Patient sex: M
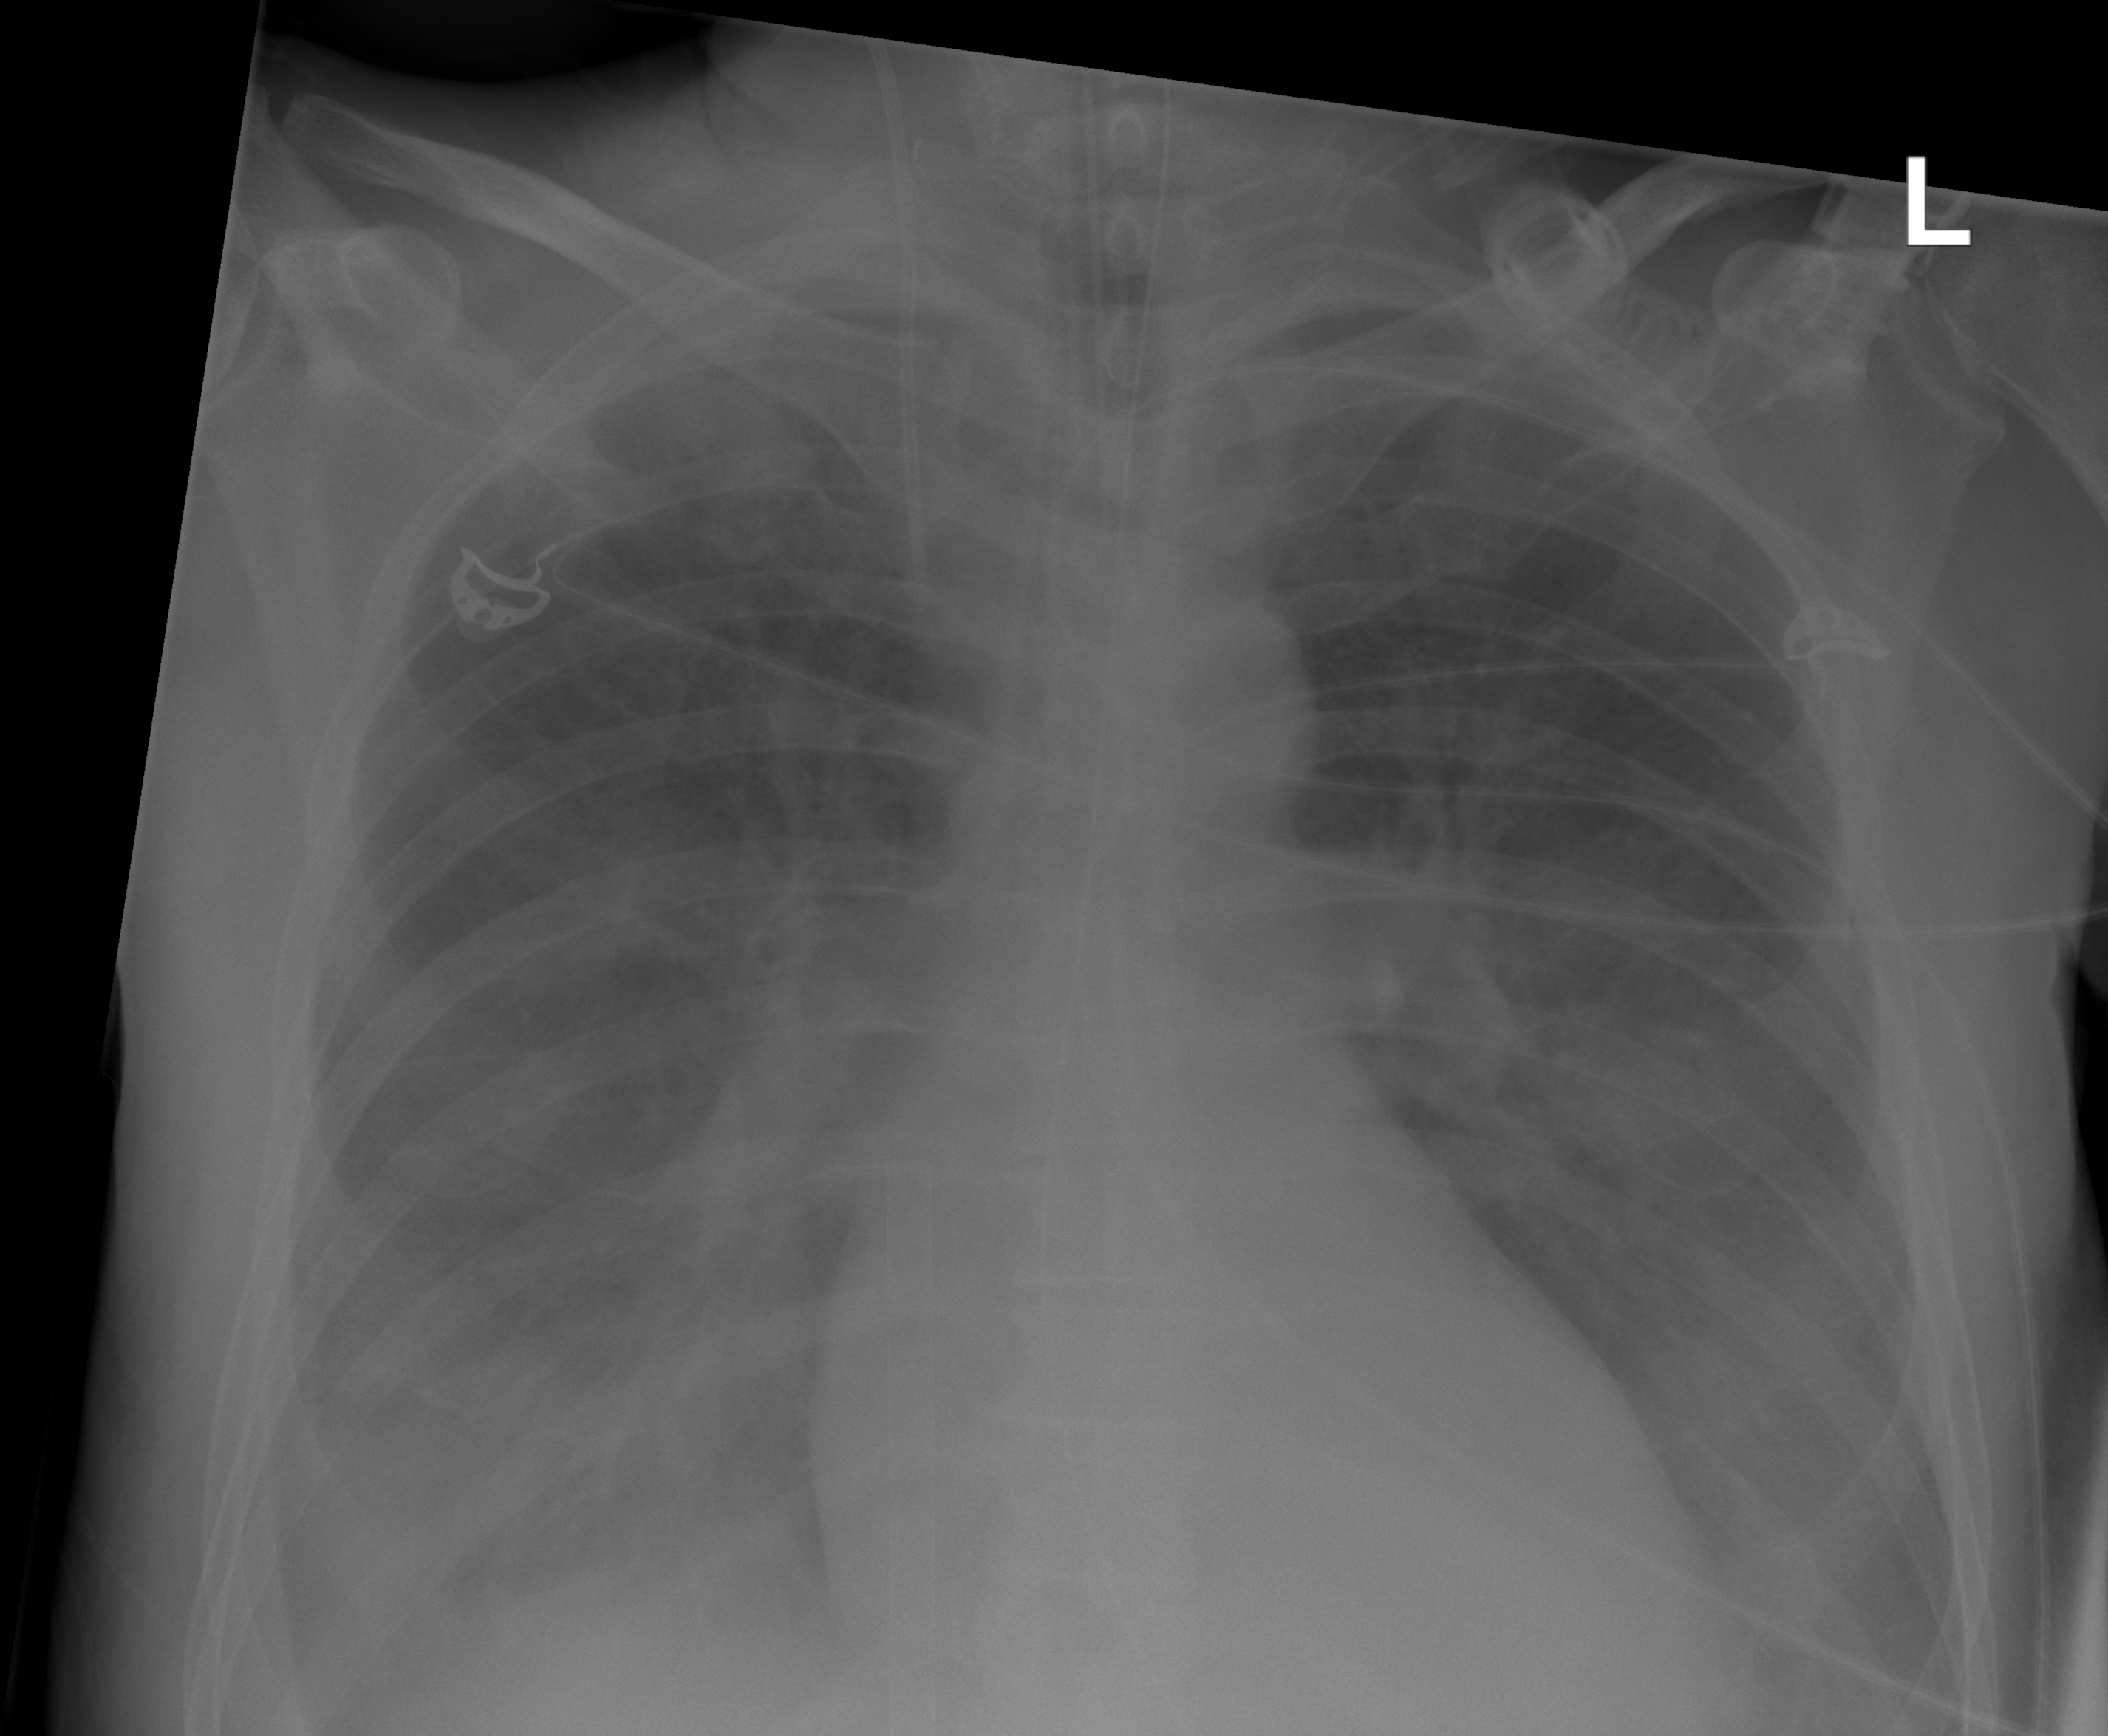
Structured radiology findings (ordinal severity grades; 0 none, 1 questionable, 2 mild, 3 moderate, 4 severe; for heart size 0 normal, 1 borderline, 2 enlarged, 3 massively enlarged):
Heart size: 0
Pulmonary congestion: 0
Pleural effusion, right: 2
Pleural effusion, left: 1
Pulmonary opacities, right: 2
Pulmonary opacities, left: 0
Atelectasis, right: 0
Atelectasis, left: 0